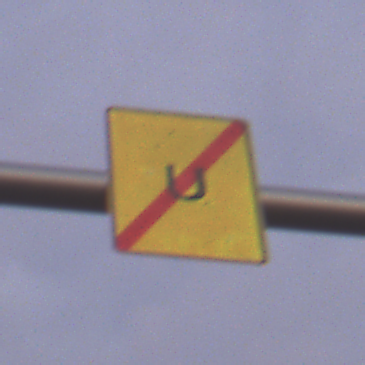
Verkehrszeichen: EndeUmleitung
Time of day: SunriseSunset
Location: Outdoor (Nature)
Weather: PartlyCloudy
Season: NotSpecified
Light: Natural